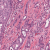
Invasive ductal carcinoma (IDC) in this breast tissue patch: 1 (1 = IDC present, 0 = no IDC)